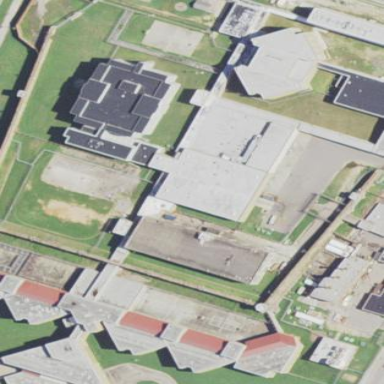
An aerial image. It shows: Prison building.